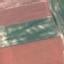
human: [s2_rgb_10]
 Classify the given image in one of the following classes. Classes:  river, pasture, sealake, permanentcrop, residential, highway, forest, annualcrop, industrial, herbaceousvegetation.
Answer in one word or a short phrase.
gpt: AnnualCrop